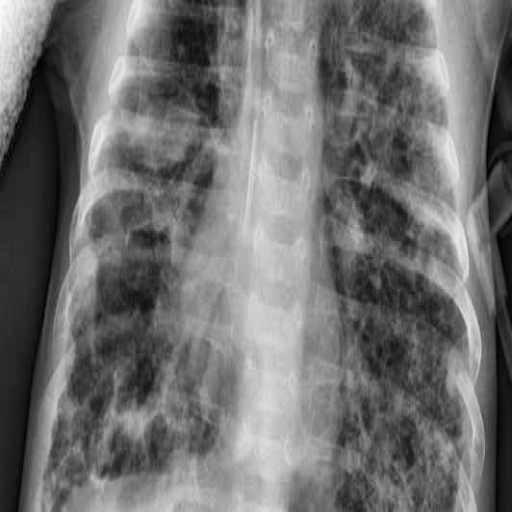
Finding: PNEUMONIA